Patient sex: M
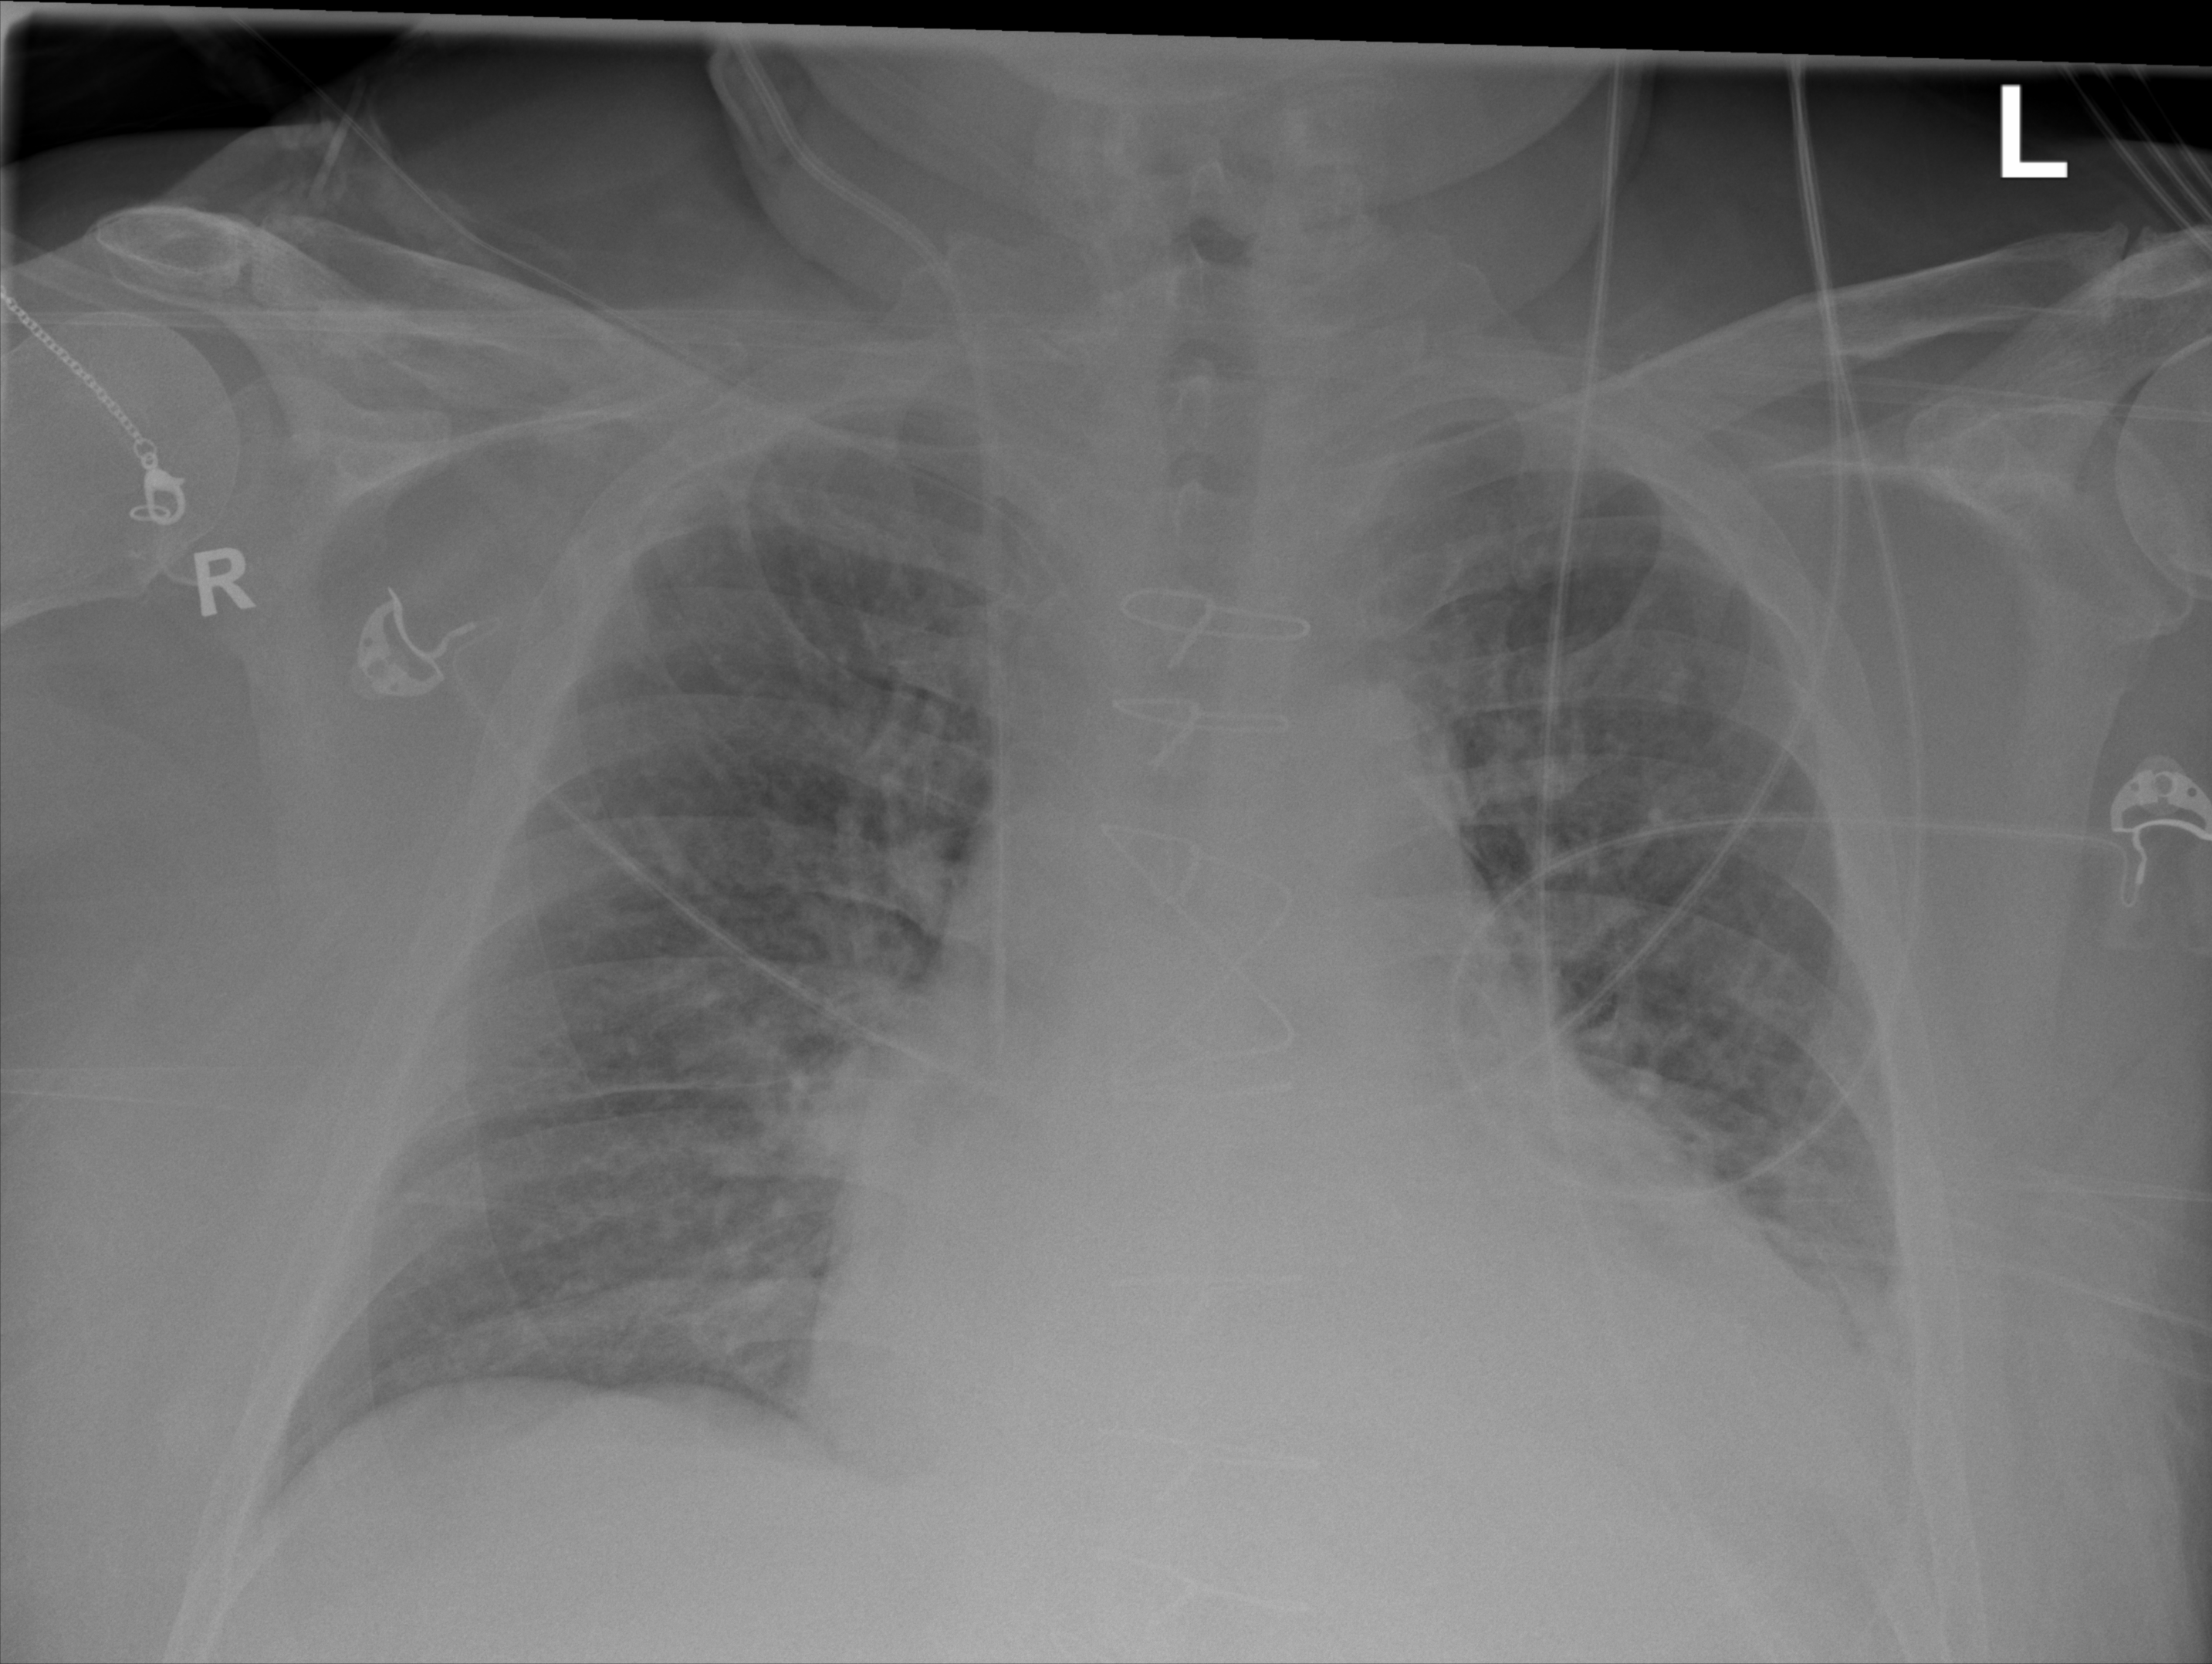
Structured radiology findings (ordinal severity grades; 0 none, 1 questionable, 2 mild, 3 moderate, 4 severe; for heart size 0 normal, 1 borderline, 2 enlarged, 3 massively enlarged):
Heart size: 2
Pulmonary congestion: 3
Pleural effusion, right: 0
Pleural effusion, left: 2
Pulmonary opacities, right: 1
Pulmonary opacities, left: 1
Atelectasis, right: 0
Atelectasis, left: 2